Question: I'm writing a Windows Forms Application in C# that uses only one form. When I want to exit and close the application, I add the code
'''
private void Defeat()
{
MessageBox.Show("Goodbye");
this.Close();
}
'''
to the class 'Form1 : Form', which is the form class that was automatically created by Visual Studio. But when this code runs, I get the following message:
> An unhandled exception of type 'System.Runtime.InteropServices.ExternalException' occurred in System.Drawing.dllAdditional information: A generic error occurred in GDI+.
A picture of the message:

What is the problem?
How should I exit my application?
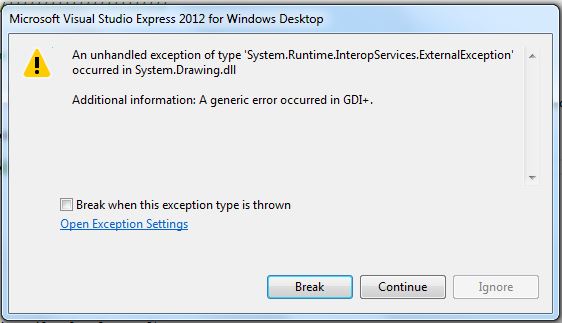
Answer: You first need to quote your string so the message box knows what to do, and then you should exit your application by telling the application context to exit.
'''
private void Defeat()
{
MessageBox.Show("Goodbye");
Application.Exit();
}
'''